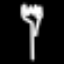
Label: fork